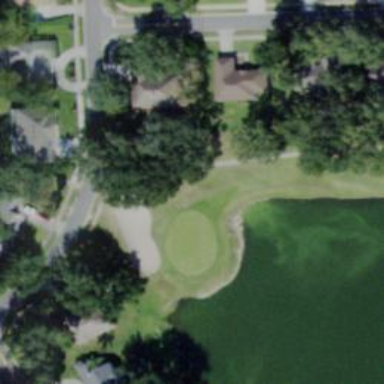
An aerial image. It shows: View of golf hole.